Field crop: maize
Growth stage: 2
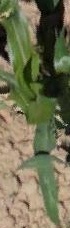
Species: maize